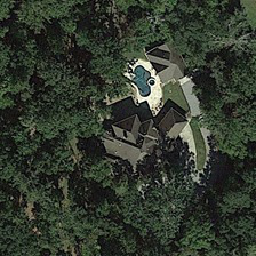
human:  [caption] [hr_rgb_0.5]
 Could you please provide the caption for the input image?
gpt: There is a swimming pool full of trees.

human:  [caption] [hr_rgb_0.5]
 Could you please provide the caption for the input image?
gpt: There is a swimming pool beside the house, surrounded by trees.

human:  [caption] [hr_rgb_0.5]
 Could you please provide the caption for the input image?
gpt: The nearby pool is surrounded by trees.

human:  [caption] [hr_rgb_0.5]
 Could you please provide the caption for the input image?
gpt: the house next to which is a pool is surrounded by trees.

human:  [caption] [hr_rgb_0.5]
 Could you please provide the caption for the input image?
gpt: The house near which is a swimming pool is surrounded by trees.